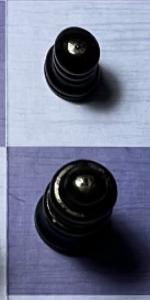
Label: Queen_Black